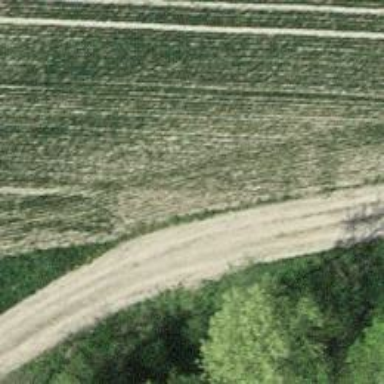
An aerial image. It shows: Unpaved track with grade2 quality type.